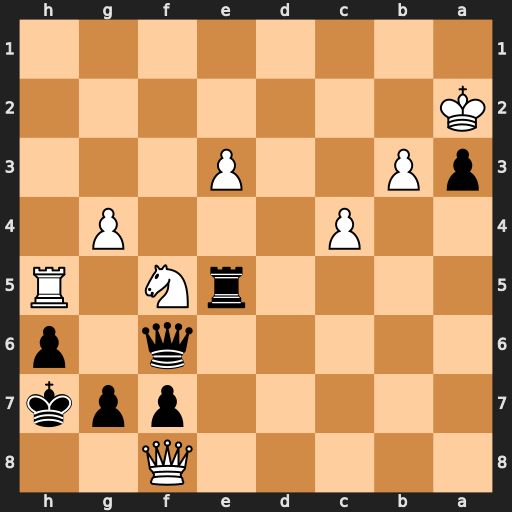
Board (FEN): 5Q2/5ppk/5q1p/4rN1R/2P3P1/pP2P3/K7/8
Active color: b
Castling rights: -
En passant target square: -
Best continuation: Rxf5 Rh2 Rf1